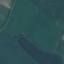
Land use / land cover class: AnnualCrop